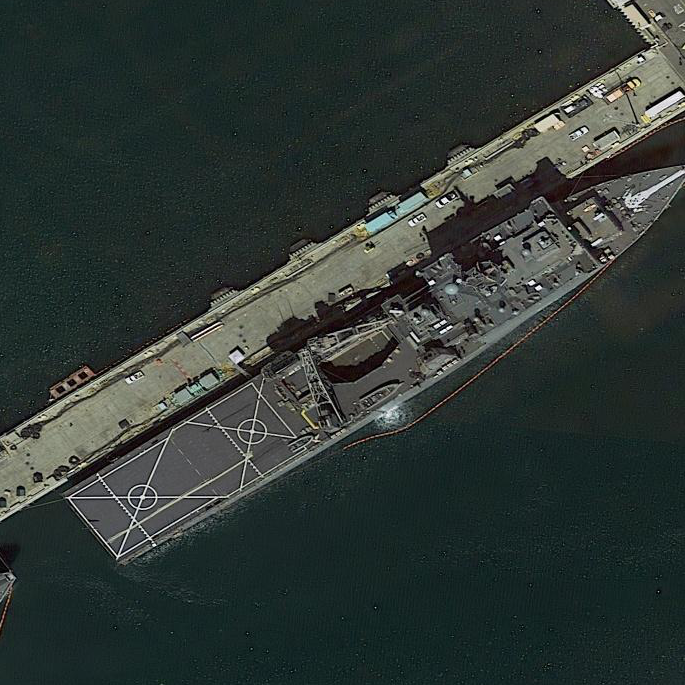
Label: Whitby_Island-class_dock_landing_ship